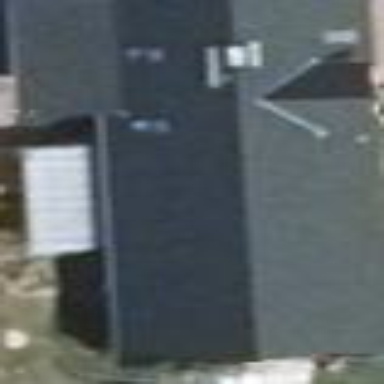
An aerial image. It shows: Residential building with flat black roof. It has multiple building parts.